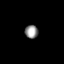
Tissue: skin
Cell type: Epithelial cells
Senescence score: 0.28
Nuclear area (px): 171
Mean DAPI intensity: 146.047